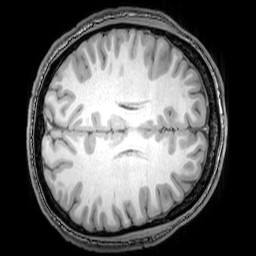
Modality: T1w
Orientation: axial
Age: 21
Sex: male
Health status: healthy
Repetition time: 0.081 s
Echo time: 0.037 s